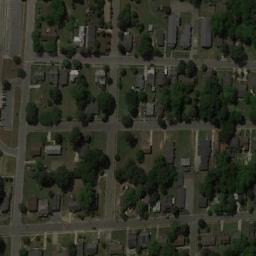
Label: medium_residential